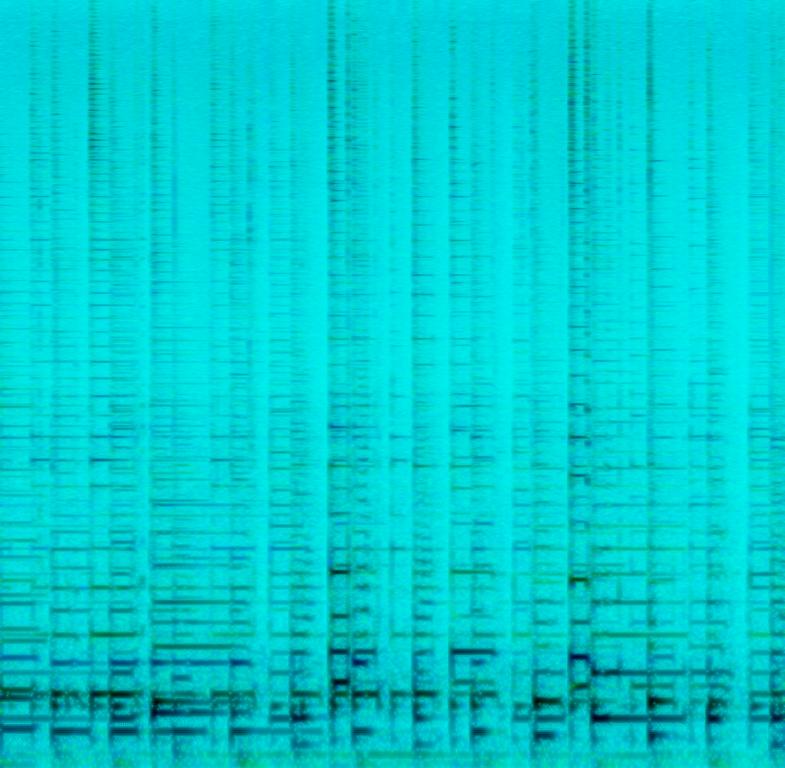
This blues guitar song features a resonator guitar. Fingerstyle guitar is being played. The melody is a blues style guitar. There are no other instruments in this song. There are no voices in this song. This song can be played in a bar.